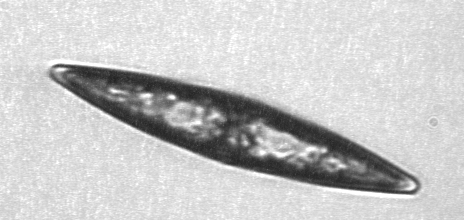
Label: Pleurosigma